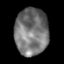
Tissue: lung
Cell type: Epithelial cells
Senescence score: 0.2041
Nuclear area (px): 1545
Mean DAPI intensity: 117.557